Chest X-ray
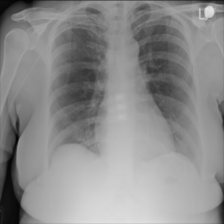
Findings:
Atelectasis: negative
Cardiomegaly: negative
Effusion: negative
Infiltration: negative
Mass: negative
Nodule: negative
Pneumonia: negative
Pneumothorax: negative
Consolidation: negative
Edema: negative
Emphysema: negative
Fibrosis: negative
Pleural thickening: negative
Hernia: negative